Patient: sex M, age 68
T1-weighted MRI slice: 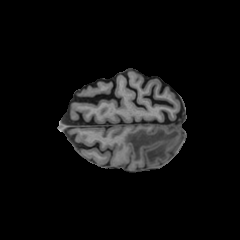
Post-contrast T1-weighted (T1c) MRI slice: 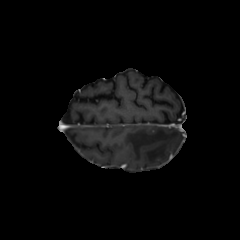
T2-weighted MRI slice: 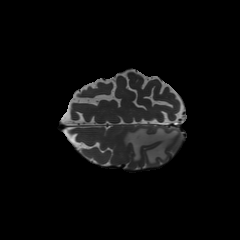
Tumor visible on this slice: yes
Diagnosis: Glioblastoma, IDH-wildtype
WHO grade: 4